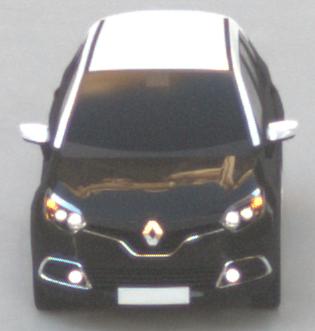
Make: Renault
Model: Captur ENERGY TCe 90
Detailed model: Captur (I)
Model produced from: 2013/06
Model produced until: 2015/05
Doors: 5
Color: black
Road condition: dry road
Daytime: sunrise or sunset
Contrast: low contrast